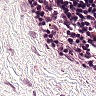
Metastatic tissue present: no